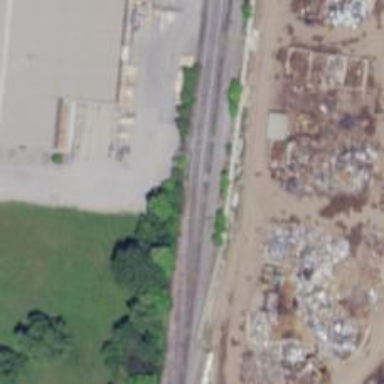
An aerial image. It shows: Railway siding for service.